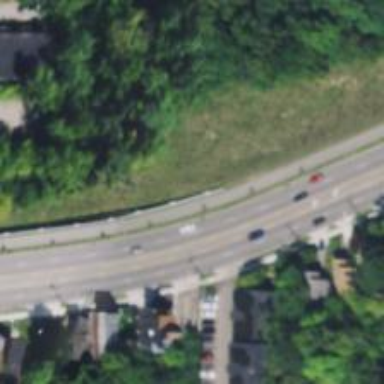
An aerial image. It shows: Primary highway.